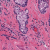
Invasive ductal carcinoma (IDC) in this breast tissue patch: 0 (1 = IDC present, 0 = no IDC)